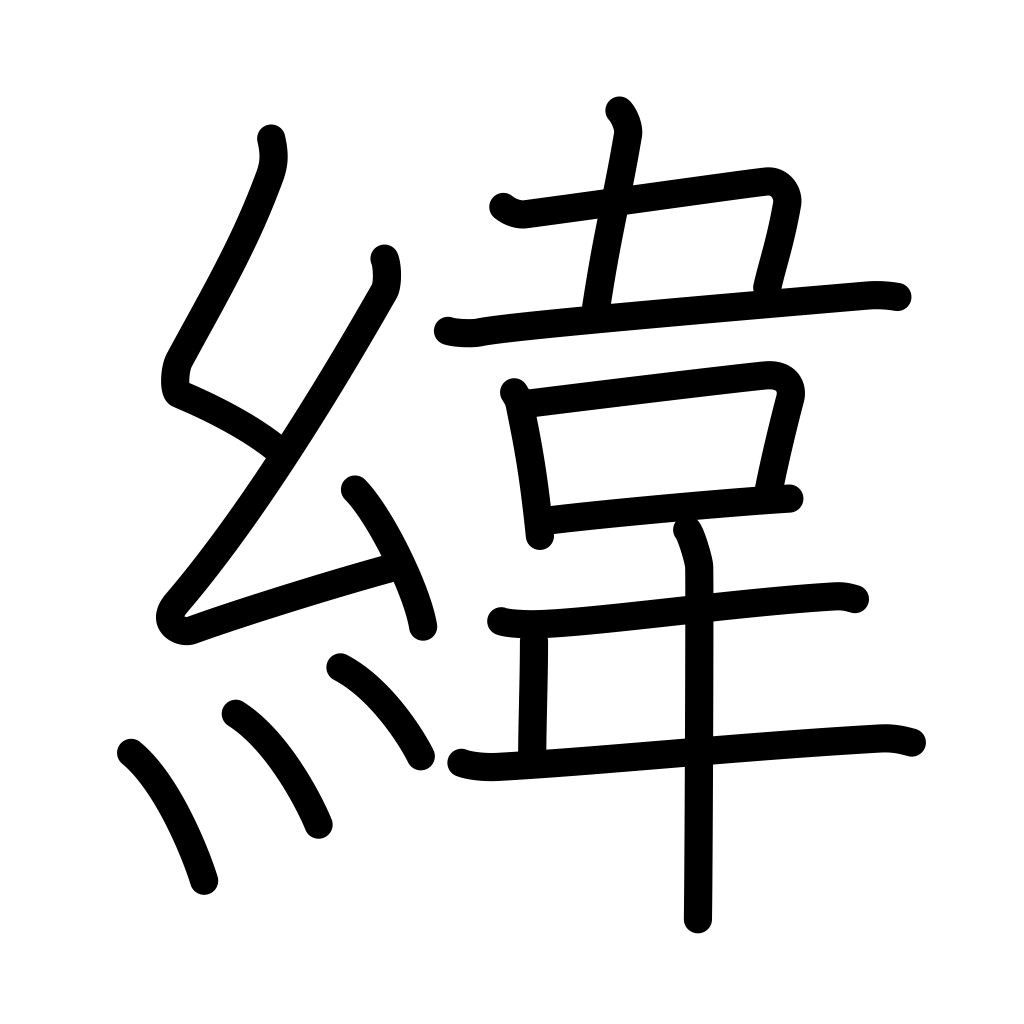
Meaning: horizontal, woof, left & right, prediction